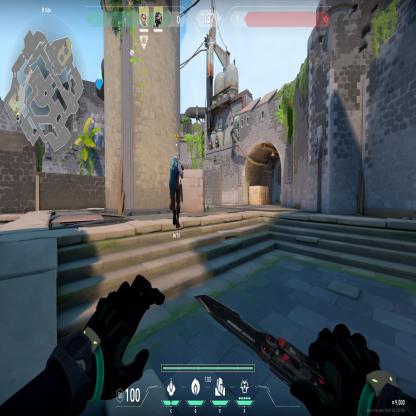
Label: teammate